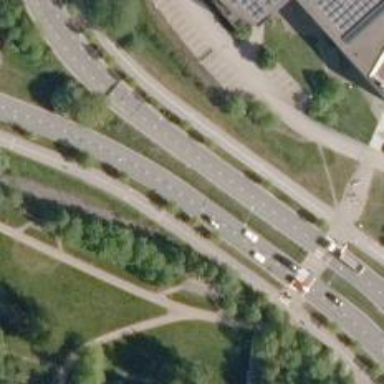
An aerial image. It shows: Asphalt surface.